【题型】解答题　【知识点】平面几何　【难度】easy
如图, 直线 $l_1, l_2$ 分别交直线 $l_3$ 于点 $A, B, C$, 交直线 $l_4$ 于点 $D, E, F$, 且 $l_1 // l_2 // l_3$, 已知 $EF: DF = 5:8$, $AC = 24$。

(1) 求 $AB$ 的长；
(2) 当 $AD = 4$, $BE = 1$ 时, 求 $CF$ 的长。
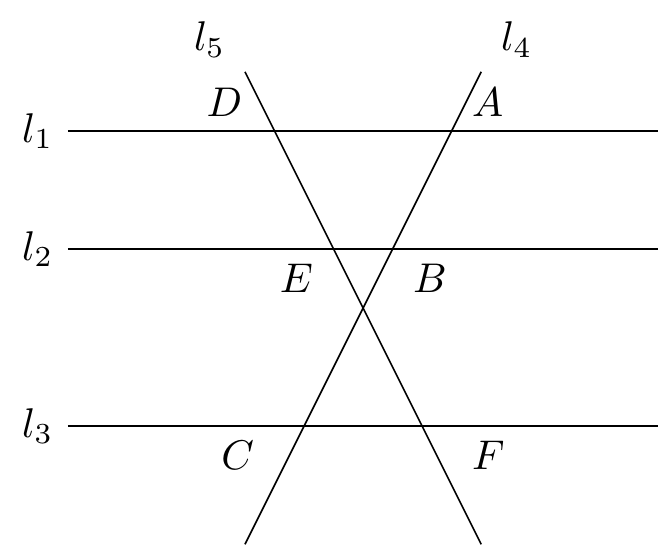
【解答】
解：(1) $\because l_1 // l_2 // l_3$, $EF: DF = 5:8$, $AC = 24$,

得 $\dfrac{EF}{DF} = \dfrac{BC}{AC} = \dfrac{5}{8}$,

即 $\dfrac{BC}{24} = \dfrac{5}{8}$,

所以 $BC = 24 \times \dfrac{5}{8} = 15$,

于是 $AB = AC - BC = 24 - 15 = 9$。

(2) $\because l_1 // l_2 // l_3$,

有 $\angle OBE = \angle OAD$, $\angle OEB = \angle ODA$,

故 $\triangle OBE \sim \triangle OAD$,

得 $\dfrac{BE}{AD} = \dfrac{OB}{OA} = \dfrac{1}{4}$,

即 $\dfrac{OB}{OB + 9} = \dfrac{1}{4}$,

$4OB = OB + 9$,

$3OB = 9$,

$OB = 3$,

$OC = BC - OB = 15 - 3 = 12$,

又 $\dfrac{OB}{OC} = \dfrac{BE}{CF} = \dfrac{3}{12} = \dfrac{1}{4}$,

即 $\dfrac{1}{CF} = \dfrac{1}{4}$,

所以 $CF = 4$。